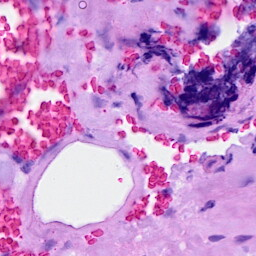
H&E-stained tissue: Breast